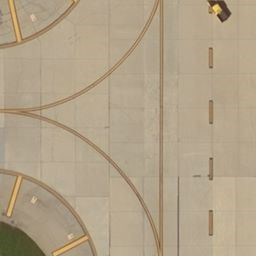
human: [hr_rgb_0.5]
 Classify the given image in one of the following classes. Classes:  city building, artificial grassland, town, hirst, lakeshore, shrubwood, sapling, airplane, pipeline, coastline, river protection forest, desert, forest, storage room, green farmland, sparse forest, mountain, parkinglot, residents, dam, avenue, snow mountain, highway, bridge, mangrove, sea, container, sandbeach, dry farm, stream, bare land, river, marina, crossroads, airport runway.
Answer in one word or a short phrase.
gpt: airport runway